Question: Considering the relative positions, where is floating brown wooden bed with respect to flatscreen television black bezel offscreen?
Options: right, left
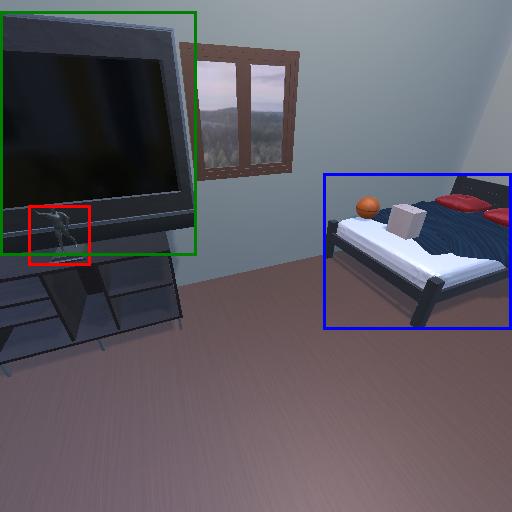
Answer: right